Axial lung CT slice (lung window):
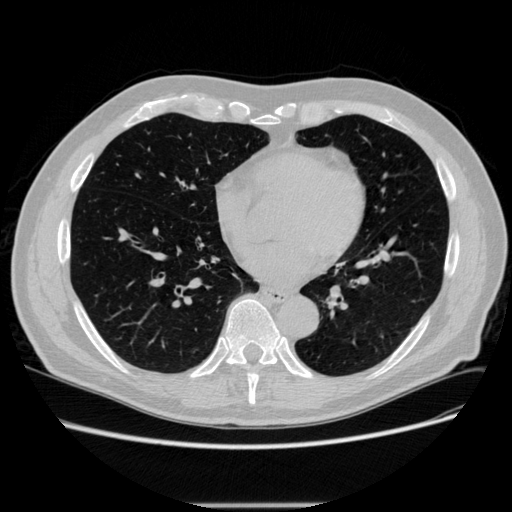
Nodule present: no